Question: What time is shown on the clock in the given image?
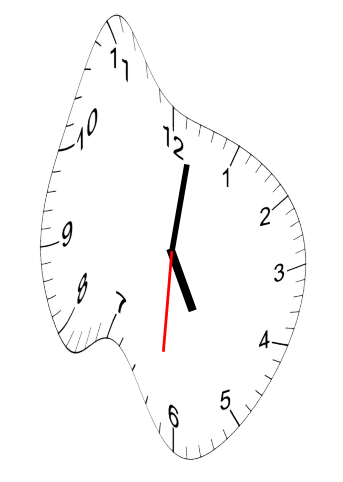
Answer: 05:01:31